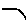
Label: circle